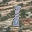
Label: 1